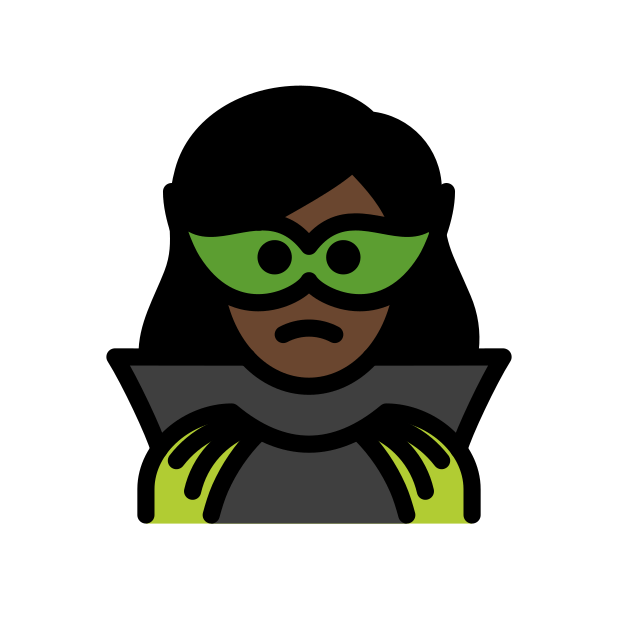
woman supervillain: dark skin tone